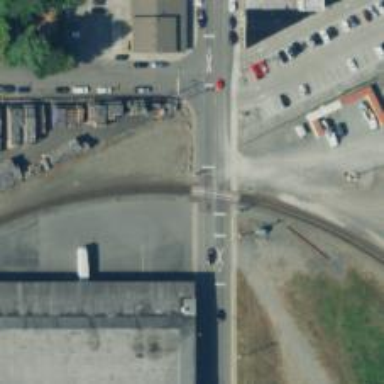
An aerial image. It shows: Crossing for the railway.